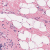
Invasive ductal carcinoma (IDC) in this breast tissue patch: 0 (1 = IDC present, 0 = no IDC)